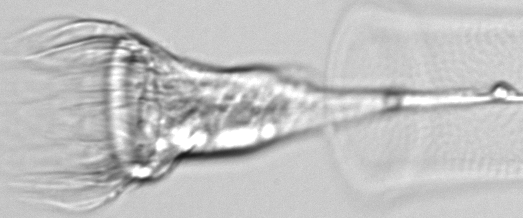
Label: Tintinnina